Interaction volume radius: 5 \u00c5
Interaction volume height: 15 \u00c5
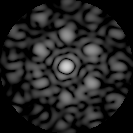
Disorder parameter: 0.628